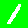
Digit: 1